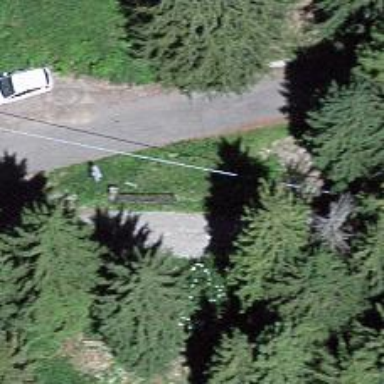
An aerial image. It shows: Guidepost mounted on pole.